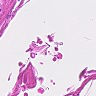
Metastatic tissue present: no